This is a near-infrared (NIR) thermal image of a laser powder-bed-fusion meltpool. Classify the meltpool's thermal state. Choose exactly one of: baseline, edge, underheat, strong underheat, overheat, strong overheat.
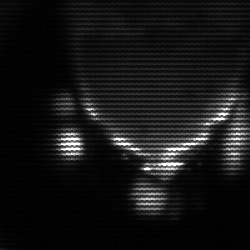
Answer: edge